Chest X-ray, AP view. Patient: 50 years old, sex M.
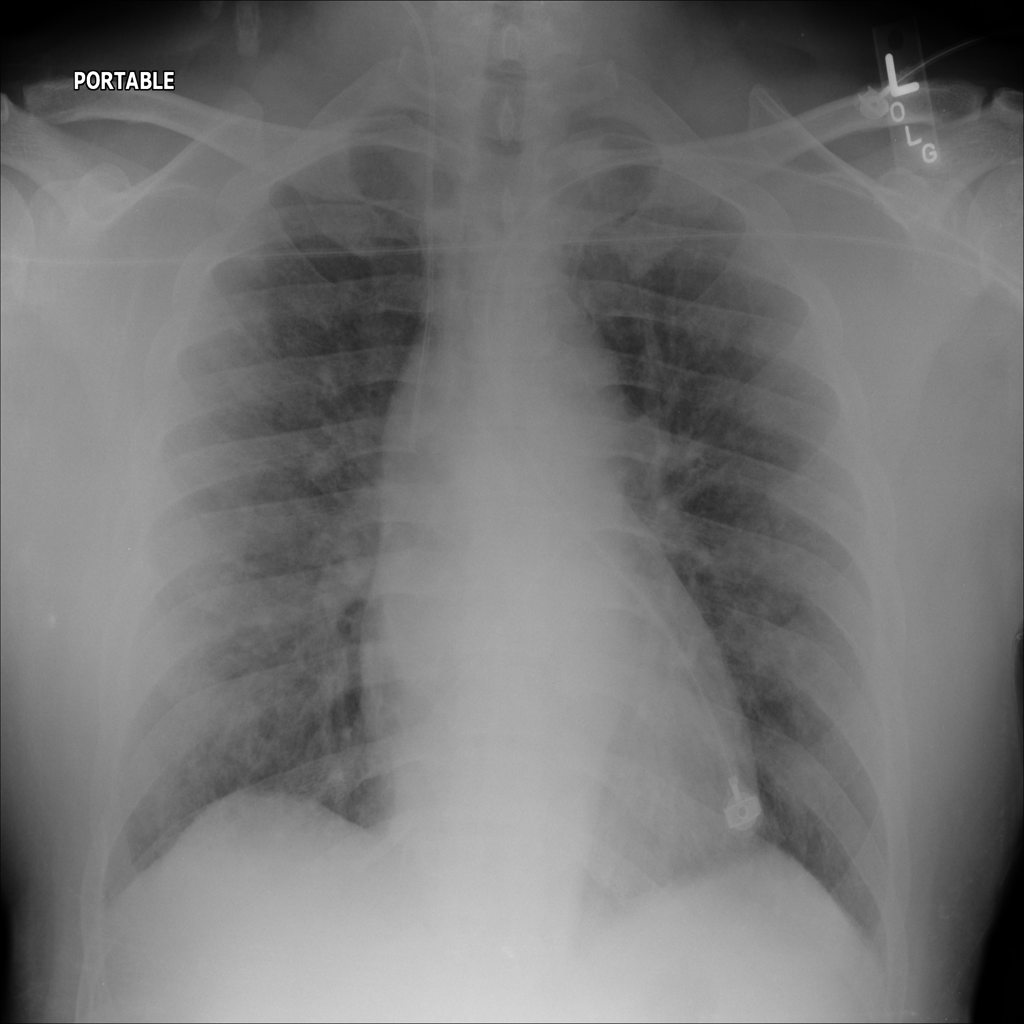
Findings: Infiltration